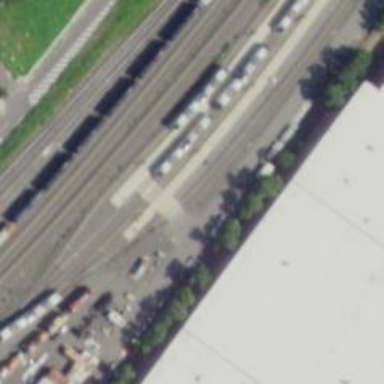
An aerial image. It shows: Yard used for service near light rail railway.